Question: There are two test Apps called Sender & Receiver
They communicate with each other by Url Scheme. I would like to send a String from Sender to Receiver, is that possible?
Detail about the String:
I both create Textfields in Sender and Receiver, I would text some String on Sender Textfield. When I click button, the String will show on the Receiver Textfield.
<URL>
Here is my App Receiver code:
In Appdelegate
'''
func application(application: UIApplication, openURL url: NSURL, sourceApplication: String?, annotation: AnyObject) -> Bool {
calledBy = sourceApplication
fullUrl = url.absoluteString
scheme = url.scheme
query = url.query
}
'''
In viewController
'''
override func viewDidLoad() {
super.viewDidLoad()
NSNotificationCenter.defaultCenter().addObserver(self, selector: #selector(ViewController.displayLaunchDetails), name: UIApplicationDidBecomeActiveNotification, object: nil)
// Do any additional setup after loading the view, typically from a nib.
}
func displayLaunchDetails() {
let receiveAppdelegate = UIApplication.sharedApplication().delegate as! AppDelegate
if receiveAppdelegate.calledBy != nil {
self.calledByText.text = receiveAppdelegate.calledBy
}
if receiveAppdelegate.fullUrl != nil {
self.fullUrlText.text = receiveAppdelegate.fullUrl
}
if receiveAppdelegate.scheme != nil {
self.schemeText.text = receiveAppdelegate.scheme
}
if receiveAppdelegate.query != nil {
self.queryText.text = receiveAppdelegate.query
}
}
'''
Now, I only can show the information about the url <URL>

Hope to get some suggestion!
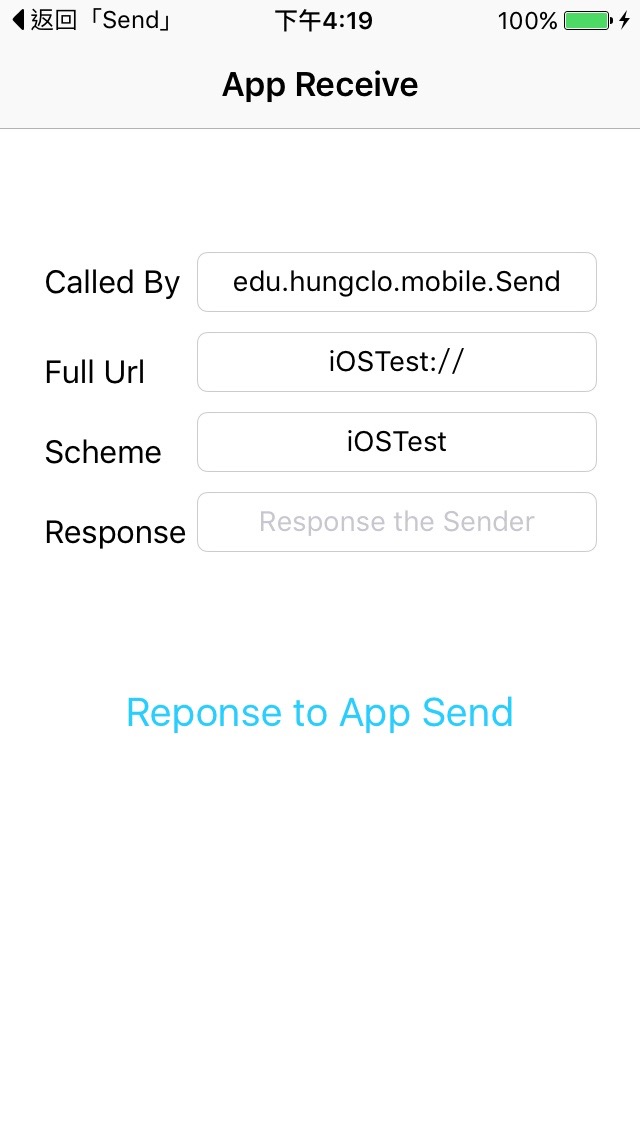
Answer: Yes, you can use query string.
url.query contains the query string. For example, in the URL
, the query string is .
Normally we use URLSchemes for deeplinking too, therefore the URLScheme specifies which app to open and the path in the url specifies which screen to open and query string has additional parameters which we want to send to the app.
is a string, therefore you will have to parse it to get the value you need:
For example, in the URL iOSTest://www.example.com/screen1?key1=value1&key2=value2, the query string is key1=value1&key2=value2. I'm writing code to parse it but make sure you test it for your case:
'''
let params = NSMutableDictionary()
let kvPairs : [String] = (url.query?.componentsSeparatedByString("&"))!
for param in kvPairs{
let keyValuePair : Array = param.componentsSeparatedByString("=")
if keyValuePair.count == 2{
params.setObject(keyValuePair.last!, forKey: keyValuePair.first!)
}
}
'''
params will contain all key value pairs in query string.
Hope it helps :]